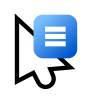
Cursor type: context_menu
OS/theme: linux-xcursor-pro
Variant: white